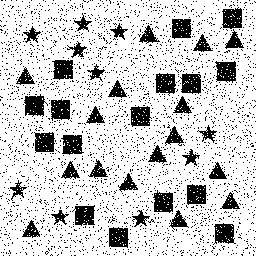
Squares: 16
Triangles: 16
Stars: 10
Total shapes: 42